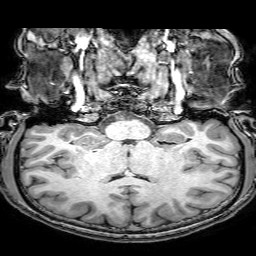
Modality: T1w
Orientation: sagittal
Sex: male
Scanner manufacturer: philips
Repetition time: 0.008191 s
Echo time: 0.00375 s